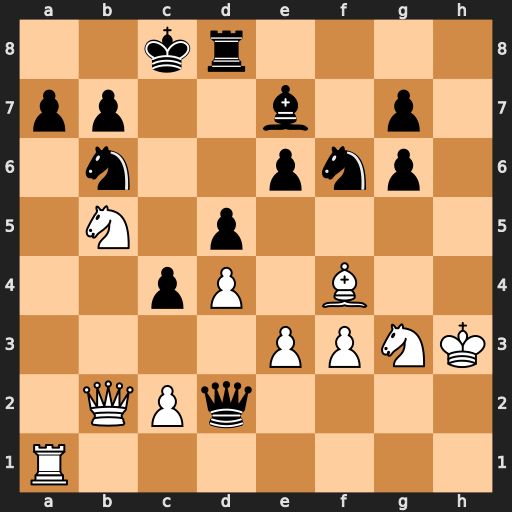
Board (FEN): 2kr4/pp2b1p1/1n2pnp1/1N1p4/2pP1B2/4PPNK/1QPq4/R7
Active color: w
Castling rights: -
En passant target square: -
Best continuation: Nxa7+ Kd7 Qb5#